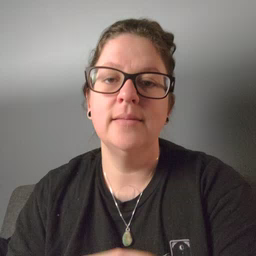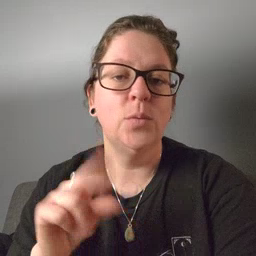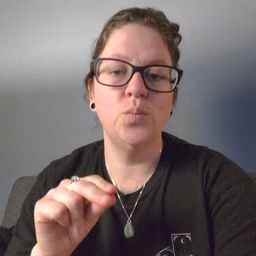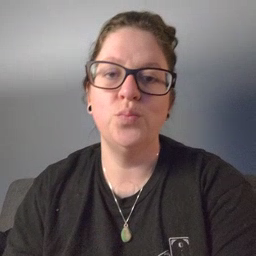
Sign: no